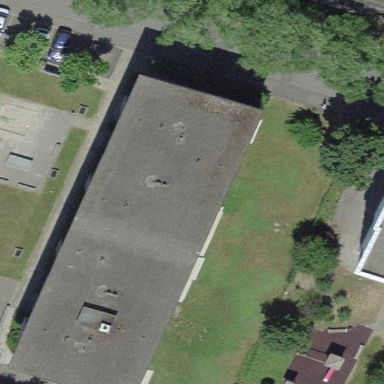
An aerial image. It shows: Residential building.